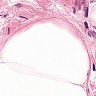
Metastatic tissue present: no